Question:
1) Above attached is my Firefox screenshot. I have modified my userchrome.css file to get rid of the tabs but now Firefox has a big empty gap at the bottom. I am unable to get rid of it. I tried everything.
2) Also, how do I shrink my navigation bar to the right so that my tree Style tab occupies the whole left side.
Here is what I have tried so far:
> #main-window[sizemode="maximized"] #titlebar {margin-bottom: -34px !important; }#main-window[sizemode="maximized"] #nav-bar {margin-right: 138px; }
The -34px worked in expanding my main window but without the outside frame so it ended up hiding the bottom part of the window. I think there should be another "Frame-window" or something?
I am really surprised that no one has asked a question like this; I mean almost anyone who uses Tree Style Tabs add-on is bound to face this issue and that addon has like more than a million users.
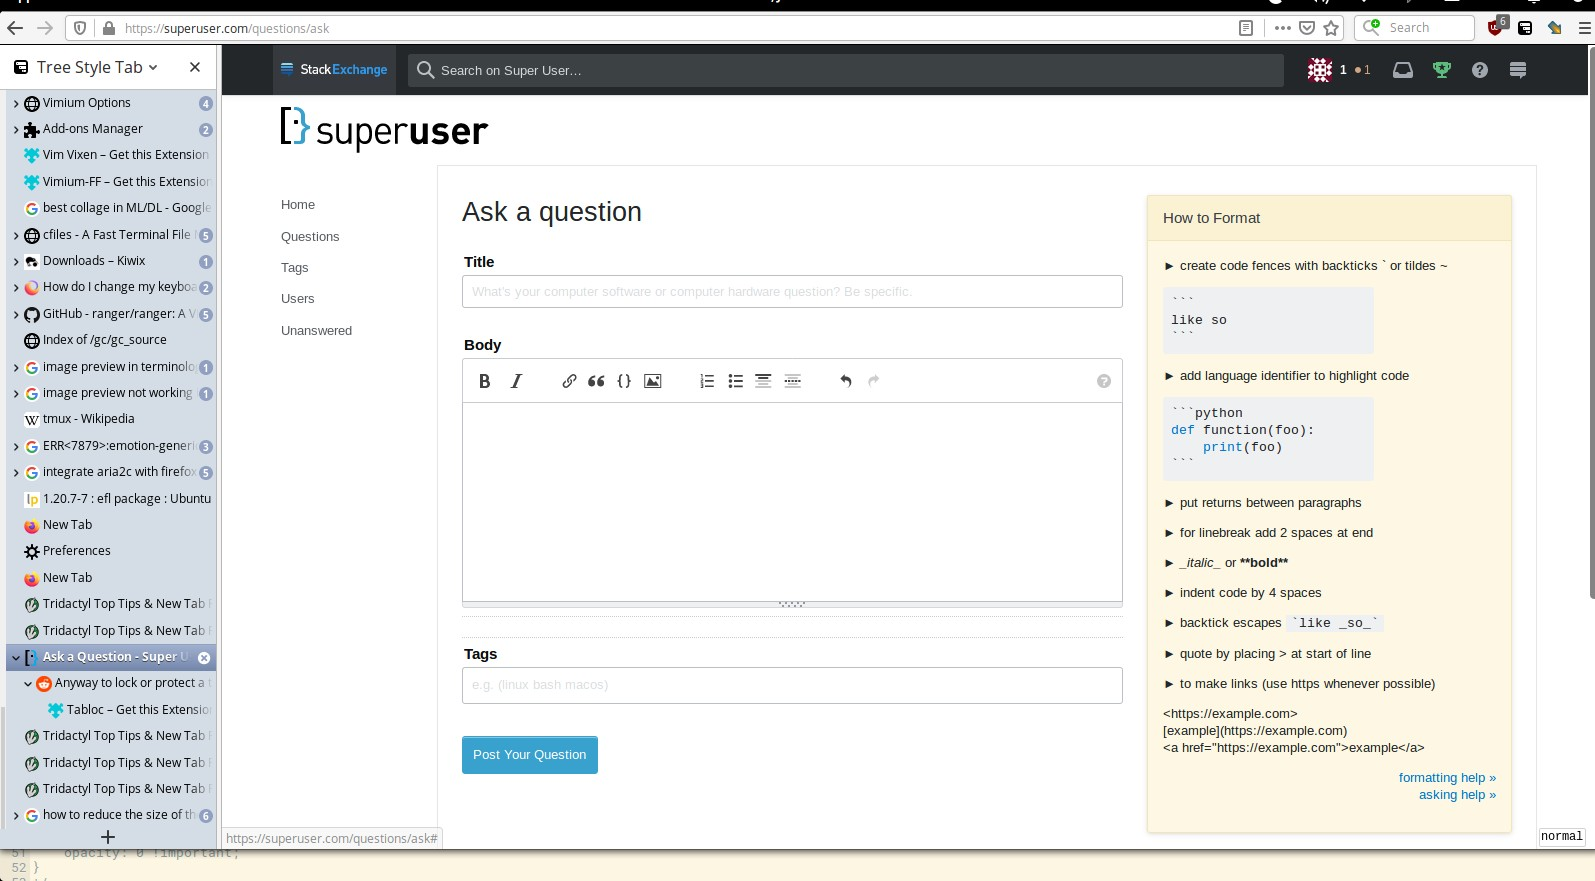
Answer: OK, thanks to Micha, I was able to partially solve the first problem.
here is the link with screenshots and an explaination:
<URL>
Still, if someone knows how to do it without using my stupid trick then please let me know as my trick is partially broken.